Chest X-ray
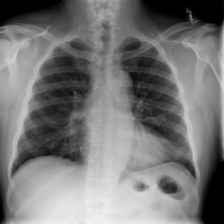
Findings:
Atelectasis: negative
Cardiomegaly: negative
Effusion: negative
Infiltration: negative
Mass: negative
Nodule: negative
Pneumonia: negative
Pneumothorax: negative
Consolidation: negative
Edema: negative
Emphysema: negative
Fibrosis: negative
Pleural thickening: negative
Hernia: negative